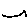
Label: line